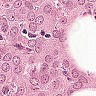
Metastatic tissue present: yes